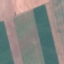
Label: AnnualCrop